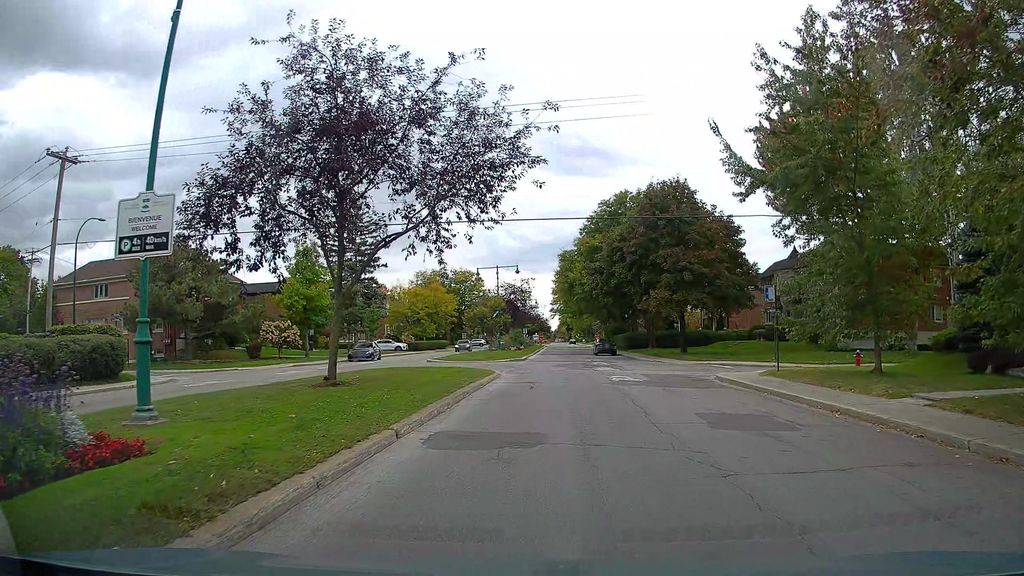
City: montreal